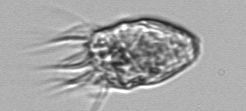
Label: Strombidium_morphotype1